Field crop: maize
Growth stage: 2
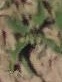
Species: atriplex